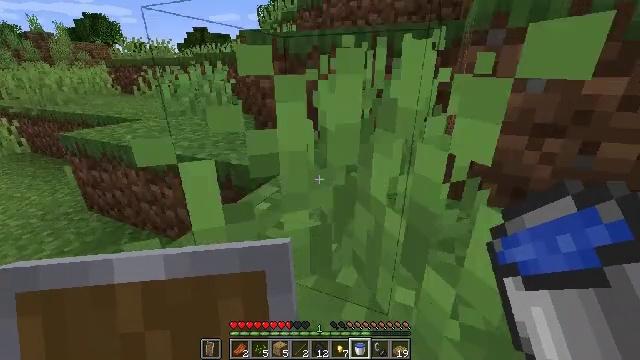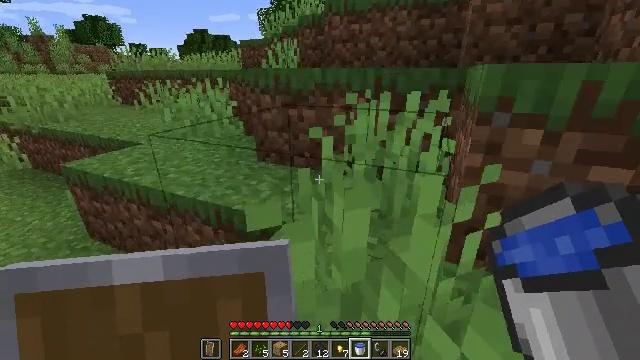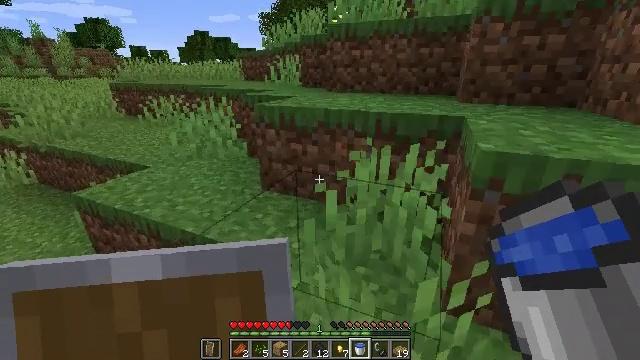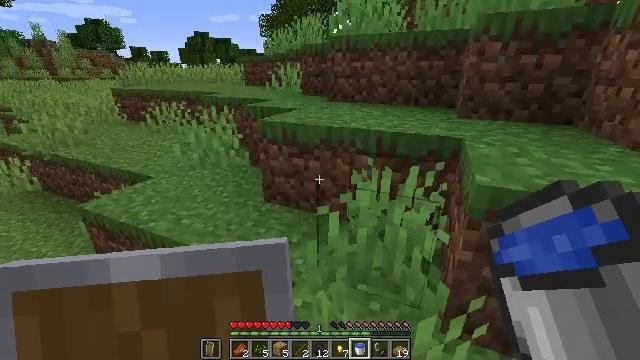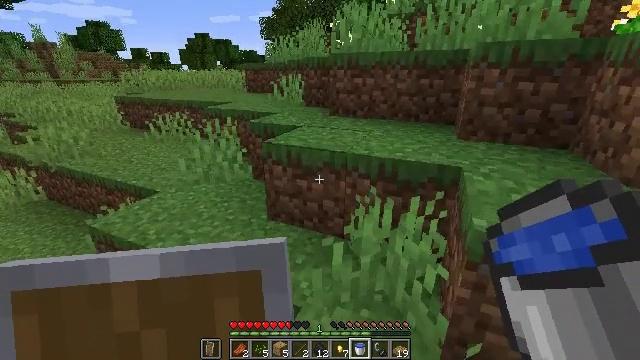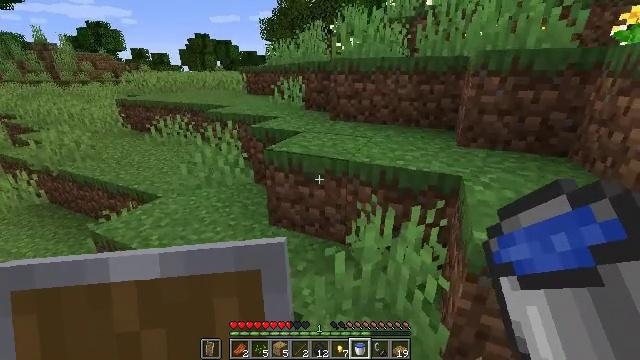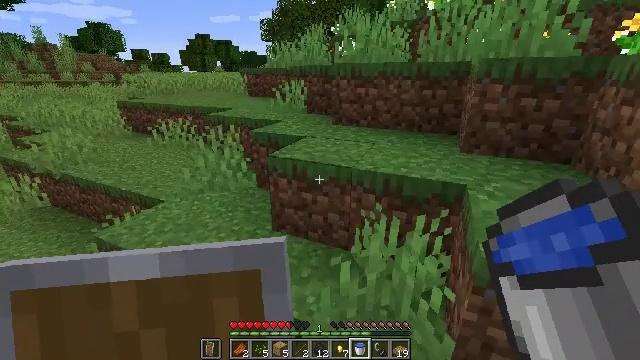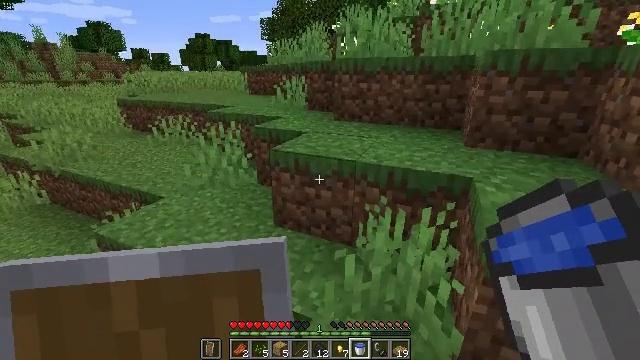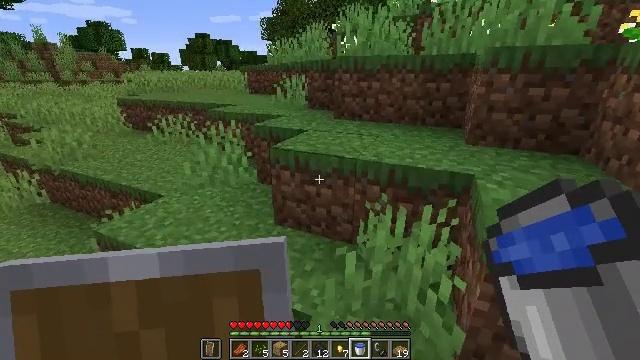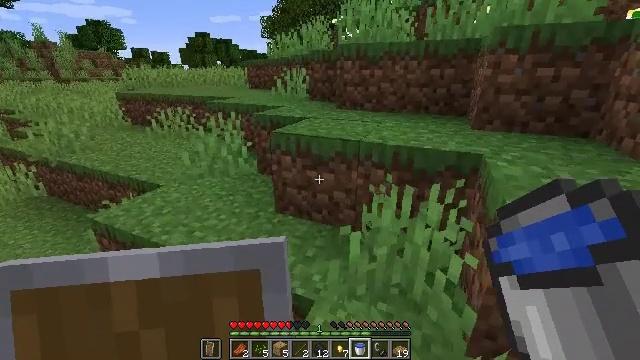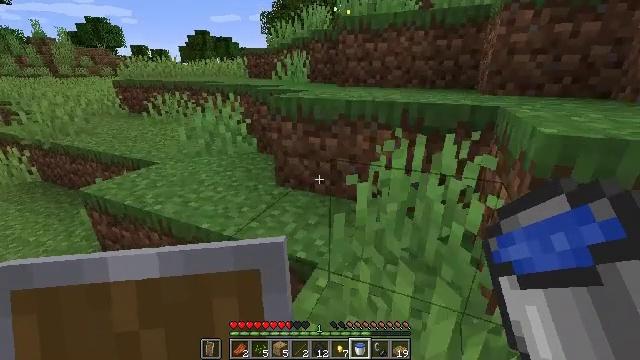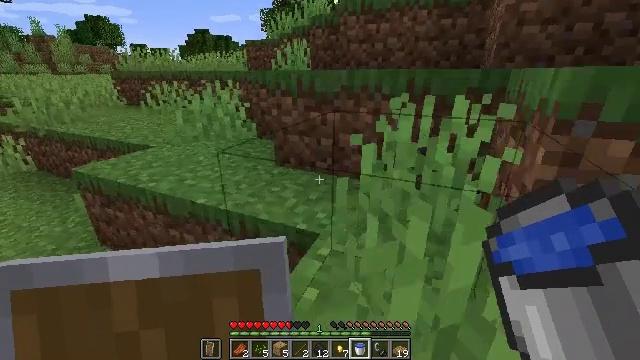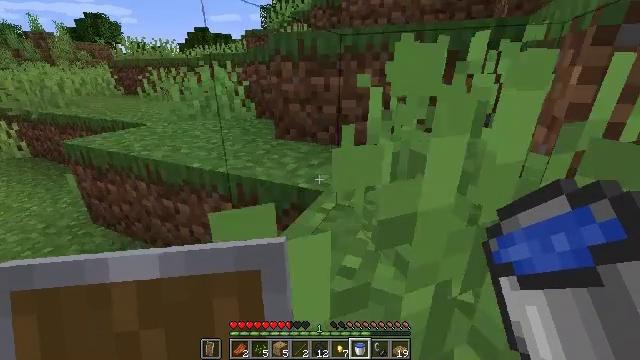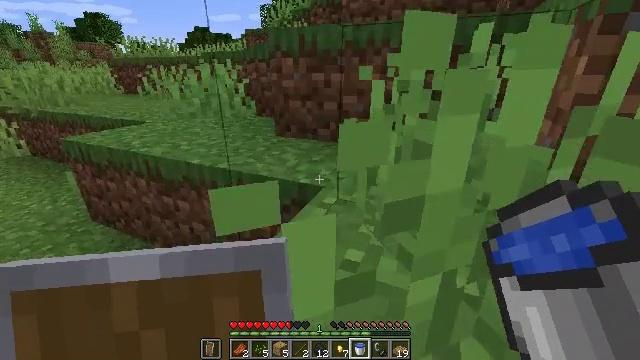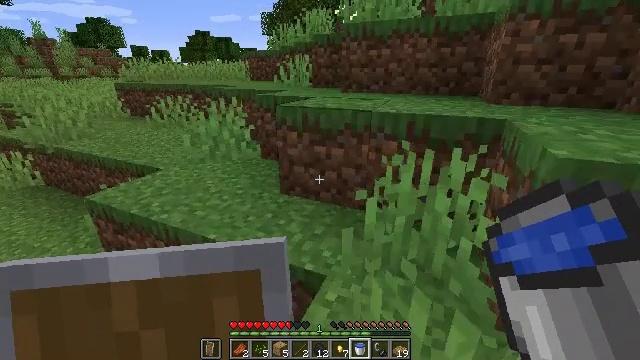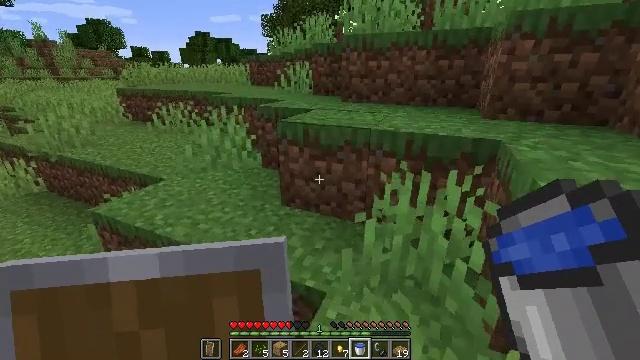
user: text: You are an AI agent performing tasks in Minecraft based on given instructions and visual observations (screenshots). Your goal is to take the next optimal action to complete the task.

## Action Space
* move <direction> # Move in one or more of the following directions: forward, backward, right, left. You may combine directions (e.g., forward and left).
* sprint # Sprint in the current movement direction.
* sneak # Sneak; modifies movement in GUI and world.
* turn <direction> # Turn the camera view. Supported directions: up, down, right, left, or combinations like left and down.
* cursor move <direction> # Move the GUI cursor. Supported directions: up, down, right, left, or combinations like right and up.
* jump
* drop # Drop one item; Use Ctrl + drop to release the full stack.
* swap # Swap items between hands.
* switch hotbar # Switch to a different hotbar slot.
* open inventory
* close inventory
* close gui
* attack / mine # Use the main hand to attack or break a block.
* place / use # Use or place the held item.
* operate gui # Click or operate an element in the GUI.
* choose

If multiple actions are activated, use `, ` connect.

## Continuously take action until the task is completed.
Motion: motion action
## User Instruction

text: Mine magma blocks for light and decoration.
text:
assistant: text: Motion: jump
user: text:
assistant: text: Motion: jump
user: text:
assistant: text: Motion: jump
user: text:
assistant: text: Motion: jump
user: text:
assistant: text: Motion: jump
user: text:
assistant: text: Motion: jump
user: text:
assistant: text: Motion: jump
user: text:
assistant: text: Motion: jump
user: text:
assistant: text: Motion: jump
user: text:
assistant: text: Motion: jump
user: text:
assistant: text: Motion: jump
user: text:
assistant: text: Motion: jump
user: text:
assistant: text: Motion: jump
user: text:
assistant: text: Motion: jump
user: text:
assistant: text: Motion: jump
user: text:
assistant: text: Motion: jump
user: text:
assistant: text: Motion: jump
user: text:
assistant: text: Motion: jump
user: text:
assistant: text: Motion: jump
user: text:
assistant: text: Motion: jump
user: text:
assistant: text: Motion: jump
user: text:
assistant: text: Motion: jump
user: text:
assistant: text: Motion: jump
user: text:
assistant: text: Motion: jump
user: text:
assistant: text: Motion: jump
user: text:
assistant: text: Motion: jump
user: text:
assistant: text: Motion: move right, jump
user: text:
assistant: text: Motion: move forward and move right, jump
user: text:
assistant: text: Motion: move forward and move right, jump
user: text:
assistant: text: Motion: move forward and move right, jump